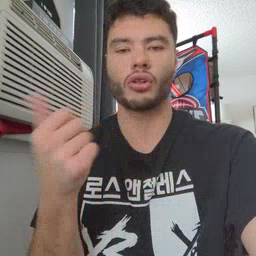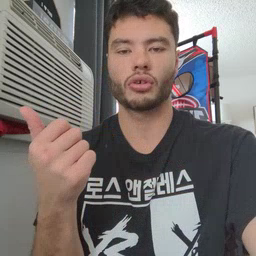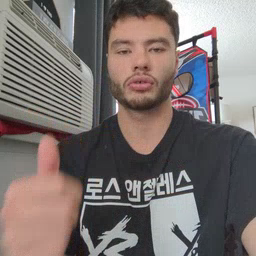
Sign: another